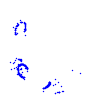
Particle: pion